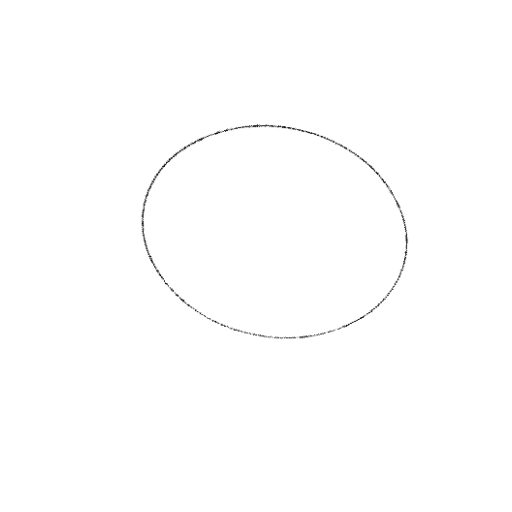
Crossing number: 0